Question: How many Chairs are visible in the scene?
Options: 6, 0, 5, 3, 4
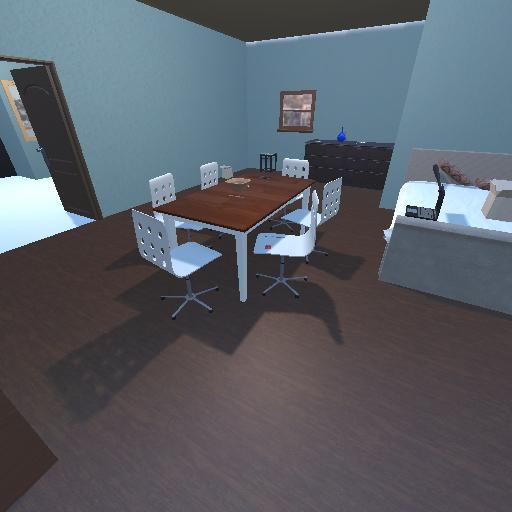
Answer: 6